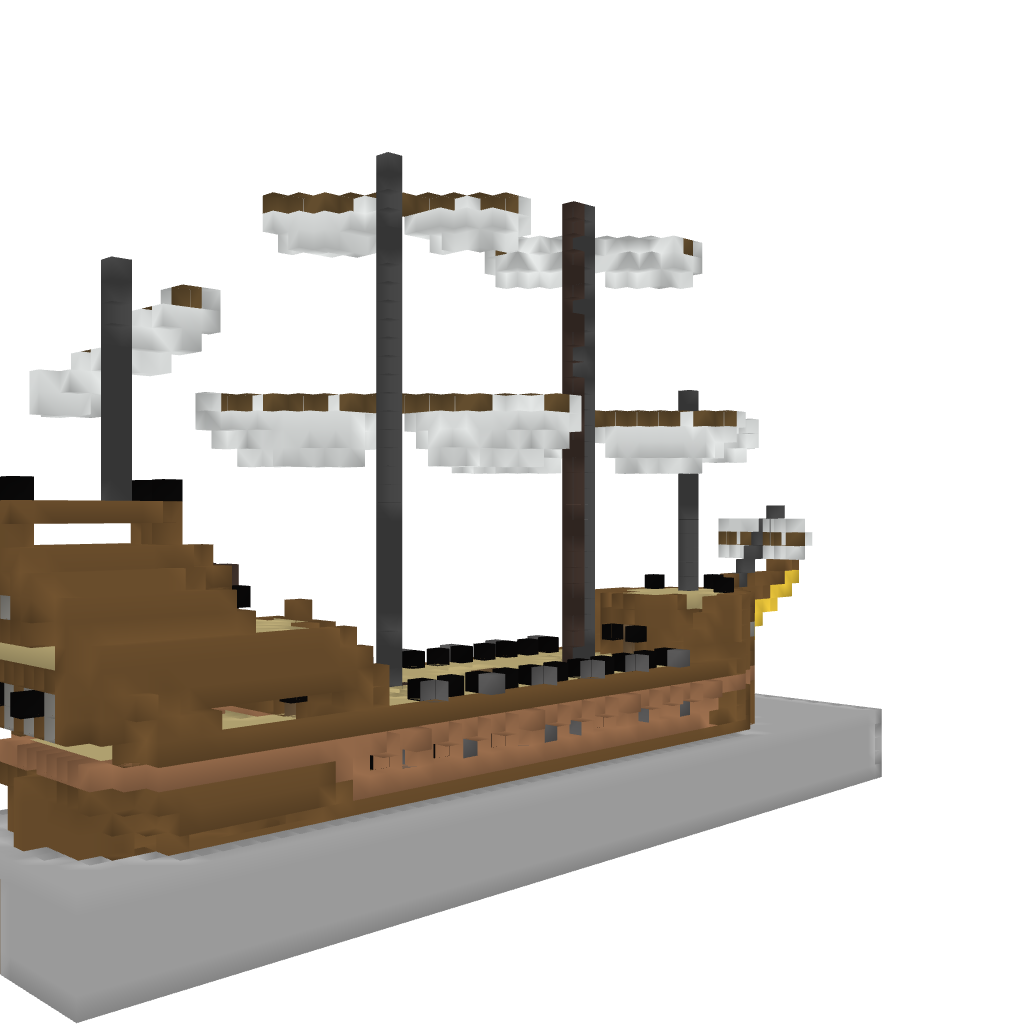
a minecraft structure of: Galleon